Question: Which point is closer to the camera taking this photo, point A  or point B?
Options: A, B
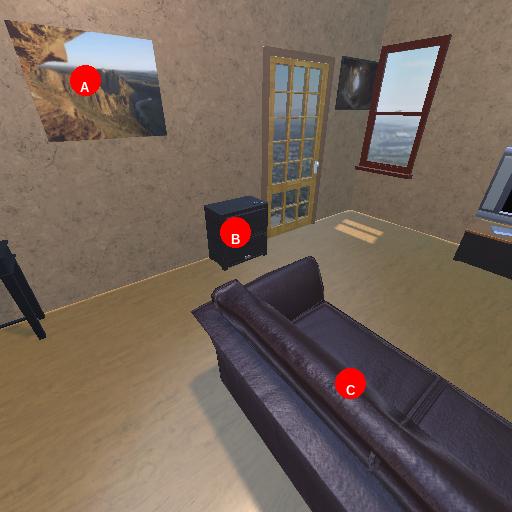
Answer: A